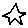
Label: star